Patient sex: M
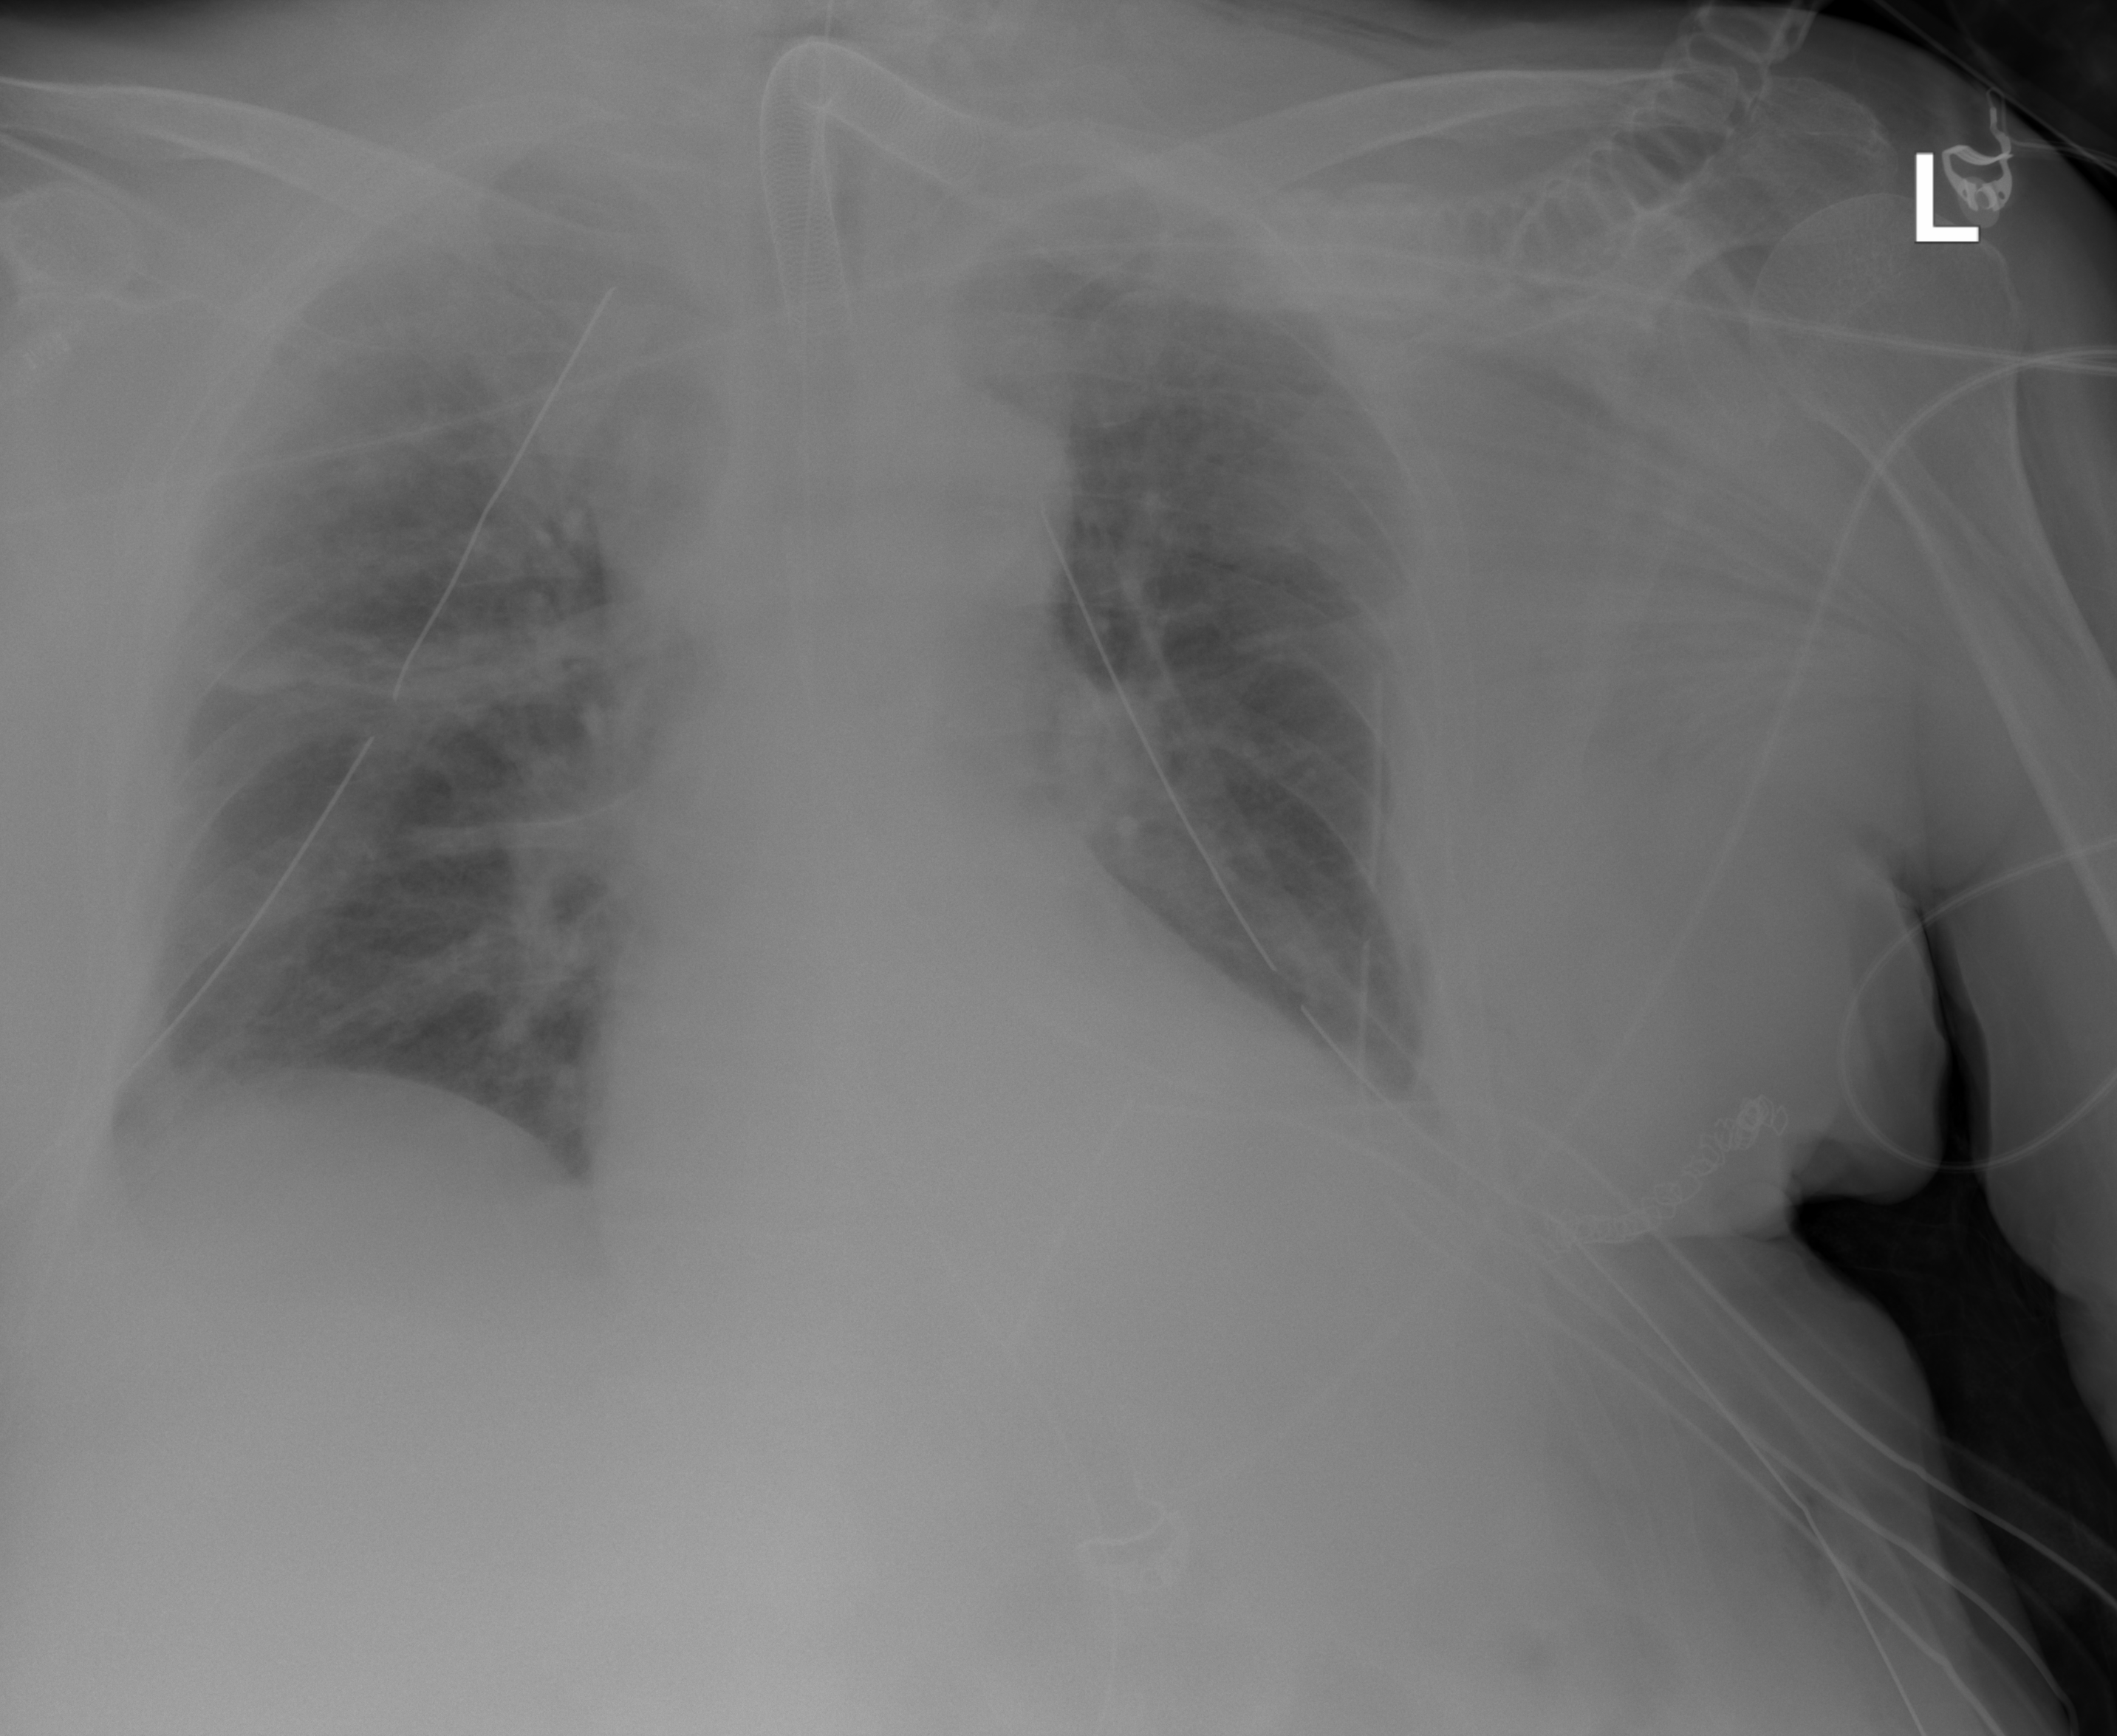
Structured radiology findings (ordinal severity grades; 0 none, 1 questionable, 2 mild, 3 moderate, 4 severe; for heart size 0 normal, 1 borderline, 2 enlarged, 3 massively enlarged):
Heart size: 0
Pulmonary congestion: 2
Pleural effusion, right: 0
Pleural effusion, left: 2
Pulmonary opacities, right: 2
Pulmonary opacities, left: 2
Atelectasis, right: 2
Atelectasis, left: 0